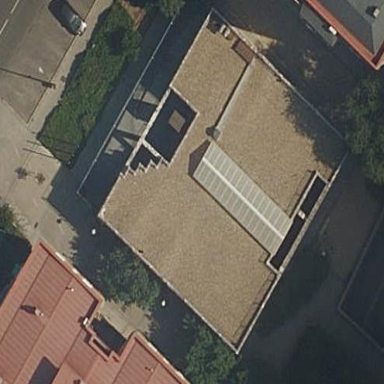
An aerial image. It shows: Building that serves as library.